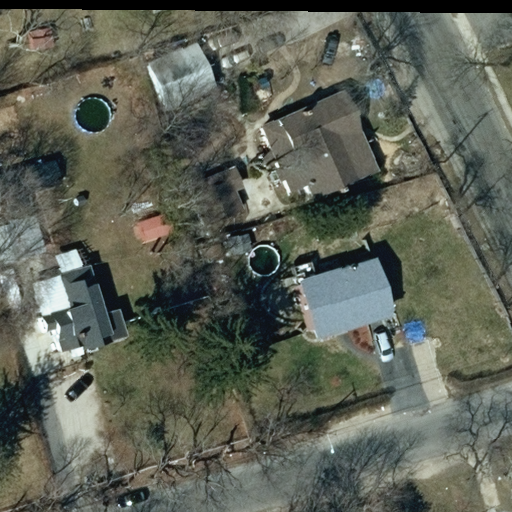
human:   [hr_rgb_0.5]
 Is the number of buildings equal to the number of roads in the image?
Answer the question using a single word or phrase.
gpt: no

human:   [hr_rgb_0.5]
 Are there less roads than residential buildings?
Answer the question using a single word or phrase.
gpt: yes

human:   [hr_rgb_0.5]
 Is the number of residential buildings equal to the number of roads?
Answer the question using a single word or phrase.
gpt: no

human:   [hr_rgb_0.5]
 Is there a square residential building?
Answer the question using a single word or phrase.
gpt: no

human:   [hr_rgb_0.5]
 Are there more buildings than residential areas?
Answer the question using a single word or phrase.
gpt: yes

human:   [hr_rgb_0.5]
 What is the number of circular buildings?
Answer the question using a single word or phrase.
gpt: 0

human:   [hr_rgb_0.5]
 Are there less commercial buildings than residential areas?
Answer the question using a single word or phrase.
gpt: yes

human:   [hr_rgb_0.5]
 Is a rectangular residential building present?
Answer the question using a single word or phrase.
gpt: yes

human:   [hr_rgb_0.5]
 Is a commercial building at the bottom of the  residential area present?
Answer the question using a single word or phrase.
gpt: no

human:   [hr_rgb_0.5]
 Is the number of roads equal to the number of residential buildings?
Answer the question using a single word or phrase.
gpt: no

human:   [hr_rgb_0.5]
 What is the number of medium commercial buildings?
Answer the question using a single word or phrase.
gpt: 0

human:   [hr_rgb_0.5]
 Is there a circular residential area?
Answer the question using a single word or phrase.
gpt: no

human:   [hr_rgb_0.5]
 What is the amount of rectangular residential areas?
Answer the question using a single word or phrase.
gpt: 1

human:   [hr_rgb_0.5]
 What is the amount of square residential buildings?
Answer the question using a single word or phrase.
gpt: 0

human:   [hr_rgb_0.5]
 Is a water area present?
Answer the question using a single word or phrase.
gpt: no

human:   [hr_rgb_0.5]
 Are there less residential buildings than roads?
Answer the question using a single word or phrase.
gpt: no

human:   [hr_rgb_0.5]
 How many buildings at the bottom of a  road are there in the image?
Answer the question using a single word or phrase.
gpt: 4

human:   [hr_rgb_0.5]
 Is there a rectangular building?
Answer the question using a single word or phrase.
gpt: yes

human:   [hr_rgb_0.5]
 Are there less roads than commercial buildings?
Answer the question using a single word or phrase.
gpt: no

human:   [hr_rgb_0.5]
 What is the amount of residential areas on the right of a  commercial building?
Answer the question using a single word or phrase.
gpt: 0

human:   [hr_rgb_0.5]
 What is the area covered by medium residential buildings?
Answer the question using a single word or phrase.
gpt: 940m2

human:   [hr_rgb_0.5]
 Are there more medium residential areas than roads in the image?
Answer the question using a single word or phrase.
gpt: no

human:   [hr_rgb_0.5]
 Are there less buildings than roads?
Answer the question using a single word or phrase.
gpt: no

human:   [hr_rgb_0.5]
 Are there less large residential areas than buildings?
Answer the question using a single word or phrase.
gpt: yes

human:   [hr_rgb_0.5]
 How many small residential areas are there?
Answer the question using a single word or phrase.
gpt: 0

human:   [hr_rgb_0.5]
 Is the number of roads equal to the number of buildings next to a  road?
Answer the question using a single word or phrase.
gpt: no

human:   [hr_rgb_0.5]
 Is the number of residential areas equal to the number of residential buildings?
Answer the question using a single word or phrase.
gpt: no

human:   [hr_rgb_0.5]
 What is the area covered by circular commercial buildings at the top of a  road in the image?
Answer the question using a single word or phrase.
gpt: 0m2

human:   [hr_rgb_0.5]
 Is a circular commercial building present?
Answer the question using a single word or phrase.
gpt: no

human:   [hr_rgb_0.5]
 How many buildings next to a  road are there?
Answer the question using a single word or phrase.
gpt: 7

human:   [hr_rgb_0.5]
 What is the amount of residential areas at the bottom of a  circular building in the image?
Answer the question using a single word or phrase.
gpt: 0

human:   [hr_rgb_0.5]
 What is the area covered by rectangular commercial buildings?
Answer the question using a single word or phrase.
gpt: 0m2

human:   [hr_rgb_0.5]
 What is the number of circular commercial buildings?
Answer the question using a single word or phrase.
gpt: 0

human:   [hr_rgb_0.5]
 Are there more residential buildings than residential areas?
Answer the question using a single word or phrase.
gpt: yes

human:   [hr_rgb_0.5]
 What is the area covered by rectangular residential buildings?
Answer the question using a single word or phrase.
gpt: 374m2

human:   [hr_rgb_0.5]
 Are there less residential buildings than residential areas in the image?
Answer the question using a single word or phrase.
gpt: no